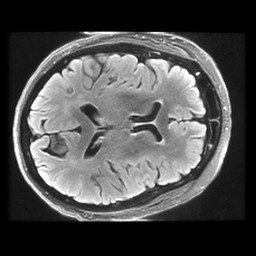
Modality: FLAIR
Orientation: axial
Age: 66
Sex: female
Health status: healthy
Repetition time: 12 s
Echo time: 0.09782 s